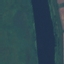
Land use / land cover: River